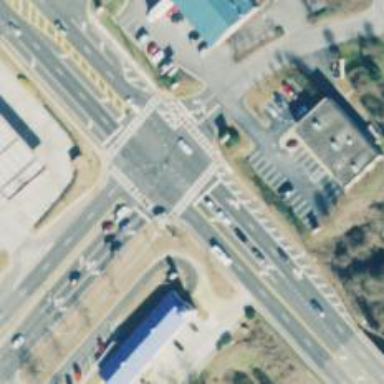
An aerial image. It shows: Marked road crossing.